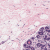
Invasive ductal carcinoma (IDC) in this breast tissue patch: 0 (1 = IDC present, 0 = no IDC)